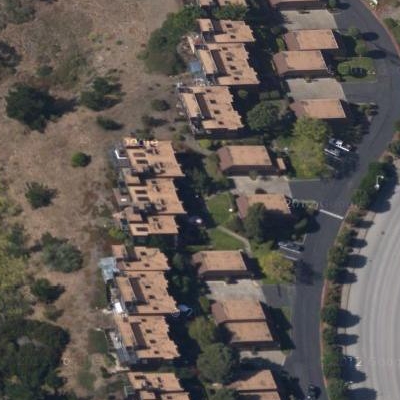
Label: fResident